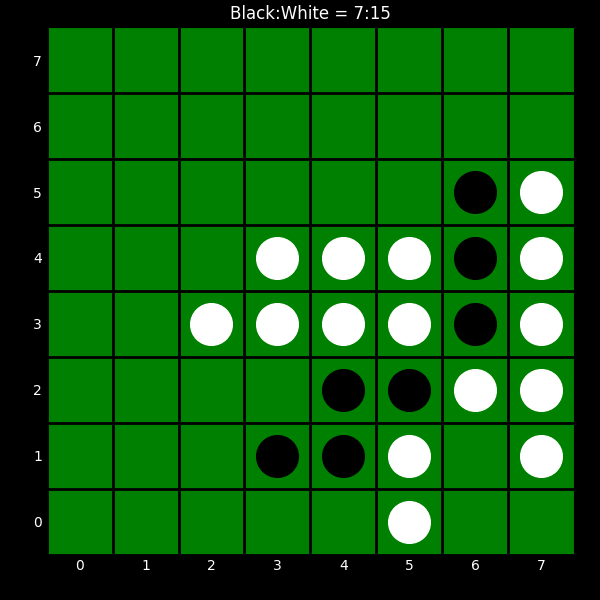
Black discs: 7
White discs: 15